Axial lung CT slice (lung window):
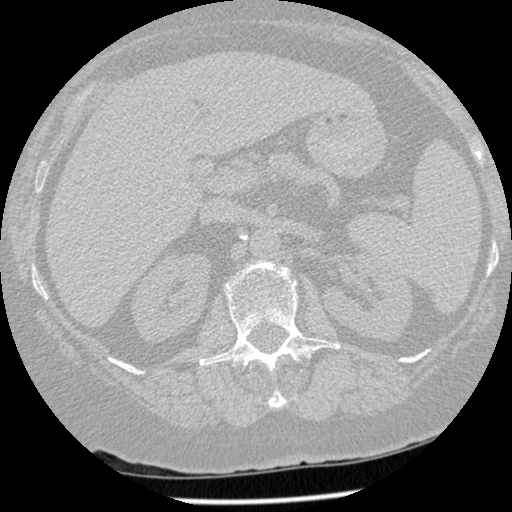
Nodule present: no